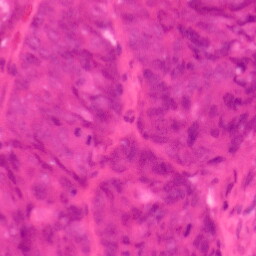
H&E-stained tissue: Colon